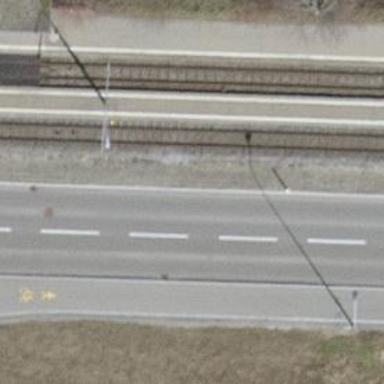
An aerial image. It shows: Narrow-gauge railway with 1 track. The tracks are electrified with contact line.